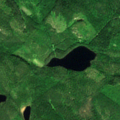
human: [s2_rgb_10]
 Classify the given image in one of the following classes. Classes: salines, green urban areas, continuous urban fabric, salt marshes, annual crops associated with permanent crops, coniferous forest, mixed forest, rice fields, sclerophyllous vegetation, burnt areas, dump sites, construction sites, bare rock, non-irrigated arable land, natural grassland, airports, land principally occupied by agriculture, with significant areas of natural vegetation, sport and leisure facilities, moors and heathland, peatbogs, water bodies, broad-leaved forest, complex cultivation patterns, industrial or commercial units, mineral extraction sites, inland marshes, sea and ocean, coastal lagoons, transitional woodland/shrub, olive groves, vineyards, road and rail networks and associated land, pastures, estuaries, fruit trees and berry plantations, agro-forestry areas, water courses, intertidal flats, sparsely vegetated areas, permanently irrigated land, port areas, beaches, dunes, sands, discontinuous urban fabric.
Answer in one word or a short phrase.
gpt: coniferous forest, mixed forest